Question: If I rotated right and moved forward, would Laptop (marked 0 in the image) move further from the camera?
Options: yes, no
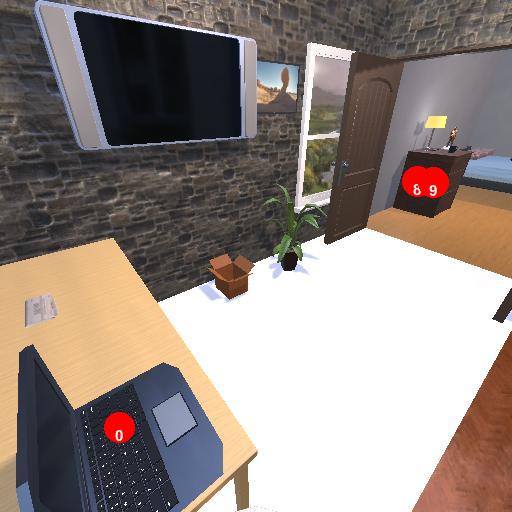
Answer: yes